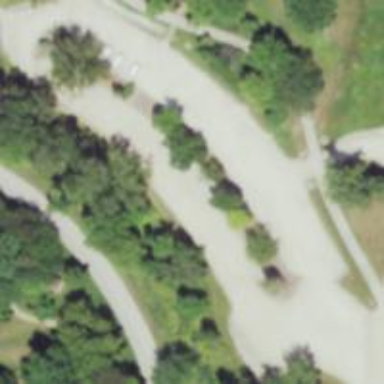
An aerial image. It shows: Parking area.